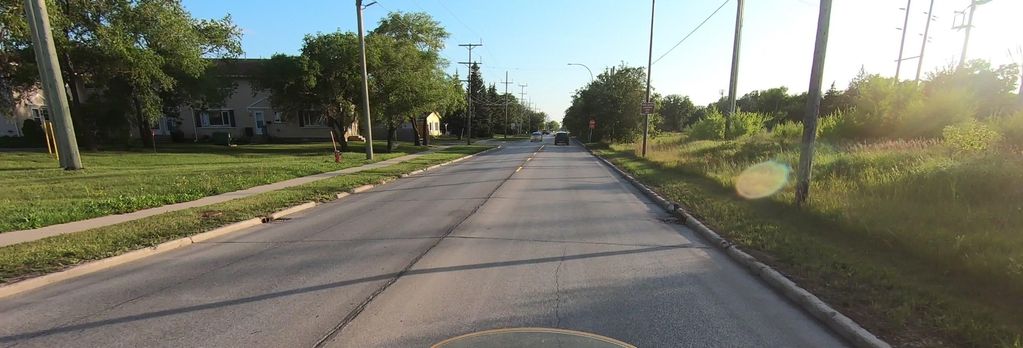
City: winnipeg